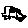
Label: car